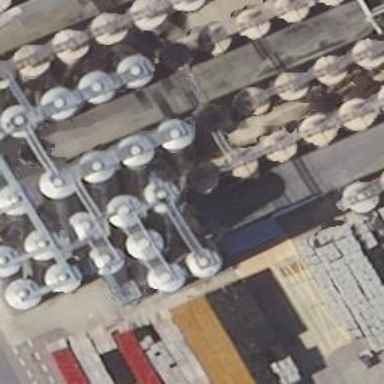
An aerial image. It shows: Storage tank that is man-made.